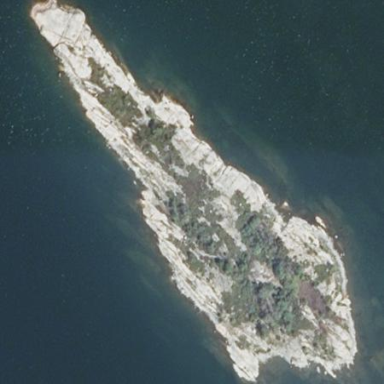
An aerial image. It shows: Islet along the coastline.